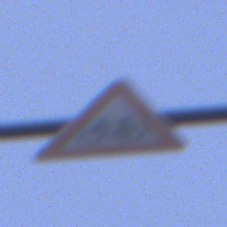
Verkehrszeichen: RadverkehrRechts
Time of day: SunriseSunset
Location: Outdoor (Urban)
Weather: Overcast
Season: NotSpecified
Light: Natural